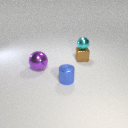
large purple metal sphere behind small blue metal cylinder